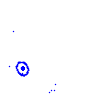
Particle: electron